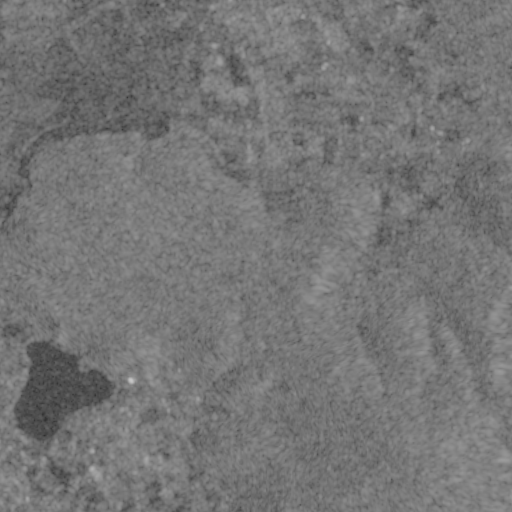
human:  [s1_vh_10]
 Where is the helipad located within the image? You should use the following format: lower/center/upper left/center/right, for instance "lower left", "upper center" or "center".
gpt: The helipad is located in the upper right of the image.
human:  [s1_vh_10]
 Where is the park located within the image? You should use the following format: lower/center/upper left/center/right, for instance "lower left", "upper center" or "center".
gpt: The park is located in the lower left of the image.
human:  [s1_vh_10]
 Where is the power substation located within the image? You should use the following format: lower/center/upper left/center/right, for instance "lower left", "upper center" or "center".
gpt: The power substation is located in the lower left of the image.
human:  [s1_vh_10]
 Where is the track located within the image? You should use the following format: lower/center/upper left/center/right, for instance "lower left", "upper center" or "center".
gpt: There is no track in the image.

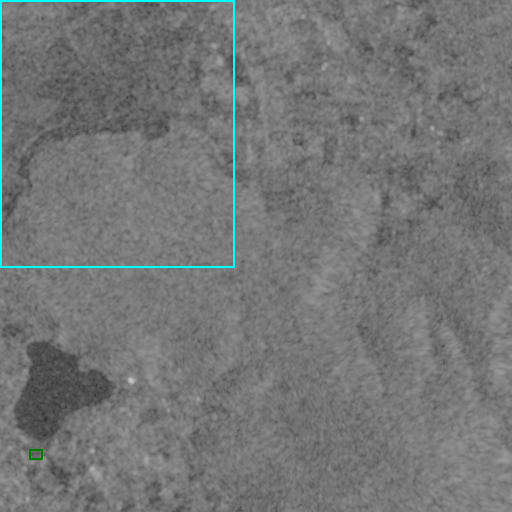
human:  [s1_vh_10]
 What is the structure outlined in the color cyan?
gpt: The structure outlined in cyan is a crop field.
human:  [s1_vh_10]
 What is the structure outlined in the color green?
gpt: The structure outlined in green is a parking lot.
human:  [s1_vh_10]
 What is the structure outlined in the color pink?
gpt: There is no pink outline.